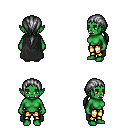
a pixel art fantasy rpg character, female body template, orc, green skin, black cape, gold greaves, gray ponytail hairstyle, four views (front, back, left, right), 2x2 character sprite sheet, small pixel art, hard edges, no anti-aliasing